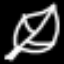
Label: leaf